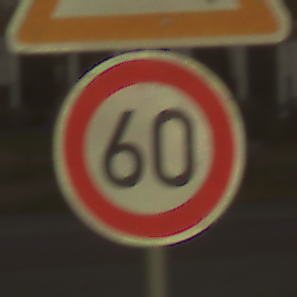
Verkehrszeichen: Geschwindigkeit60
Zusatzzeichen oben: WildwechselRechts
Umgebung: Outdoor, Urban
Tageszeit: MorningAfternoon
Wetter: PartlyCloudy
Licht: Natural
Jahreszeit: NotSpecified
Kontrast: LowContrast